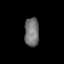
Tissue: lung
Cell type: Others
Senescence score: 0.5401
Nuclear area (px): 408
Mean DAPI intensity: 117.804